Question: I have to search column B for a certain string and return a specific range of cells for all occurrences of the string in the file. I have code which searches and finds all occurrences of the string but have difficulty with copying into a new sheet the specific range of cells between 'Path' and 'Owner'. The catch is that the row numbers between 'Path' and 'Owner' are dynamic.

(including expected results for search string 'Kevin').
'''
Sub FindString()
Dim intS As Integer
Dim rngC As Range
Dim strToFind As String, FirstAddress As String
Dim wSht As Worksheet
Application.ScreenUpdating = True
intS = 1
Set wSht = Worksheets("Search Results")
strToFind = Range("I3").Value 'This is where I obtain the string to be searched
With ActiveSheet.Range("B1:B999999")
Set rngC = .Find(what:=strToFind, LookAt:=xlPart)
If Not rngC Is Nothing Then
FirstAddress = rngC.Address
Do
(
'need help to find copy rows from column B based on values in column A
)
intS = intS + 1
Set rngC = .FindNext(rngC)
Loop While Not rngC Is Nothing And rngC.Address <> FirstAddress
End If
End With
'''
Please help me or guide me as I'm a newbie to Excel.
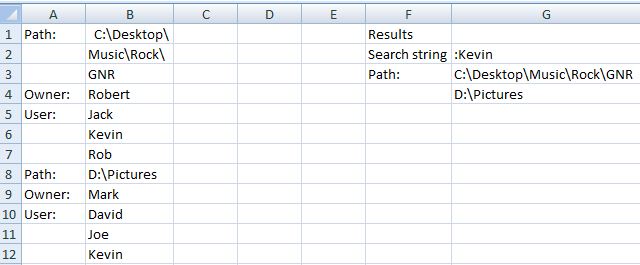
Answer: This code will display the paths found (variable ), this is untested:
'''
Sub FindString()
'Dim intS As Integer
Dim rngC As Range
Dim strToFind As String, FirstAddress As String
Dim wSht As Worksheet, lRowPath As Long, lRowOwner As Long, i As Long, sPath As String
'Application.ScreenUpdating = True
'intS = 1
Set wSht = Worksheets("Search Results")
strToFind = Range("I3").Value 'This is where I obtain the string to be searched
'With ActiveSheet.Range("B1:B999999")
With ActiveSheet.Range("B:B")
Set rngC = .Find(what:=strToFind, LookAt:=xlPart)
If Not rngC Is Nothing Then
FirstAddress = rngC.Address
Do
' Find the "Path:" above the found cell, note that offset too much is not handled: Cells(-1,1)
i = -1
Do Until InStr(1, rngC.Offset(i, -1).Value, "Path", vbTextCompare) > 0
i = i - 1
Loop
lRowPath = rngC.Row + i
' Find the Owner row above the found cell
i = -1
Do Until InStr(1, rngC.Offset(i, -1).Value, "Owner", vbTextCompare) > 0
i = i - 1
Loop
lRowOwner = rngC.Row + i
'need help to find copy rows from column B based on values in column A
sPath = ""
For i = lRowPath To lRowOwner - 1
sPath = sPath & ActiveSheet.Cells(i, "B").Value ' <-- Update
Next
Debug.Print "Searching " & strToFind; " --> " & sPath
'intS = intS + 1
Set rngC = .Find(what:=strToFind, After:=rngC, LookAt:=xlPart)
Loop Until rngC.Address = FirstAddress
End If
End With
End Sub
'''